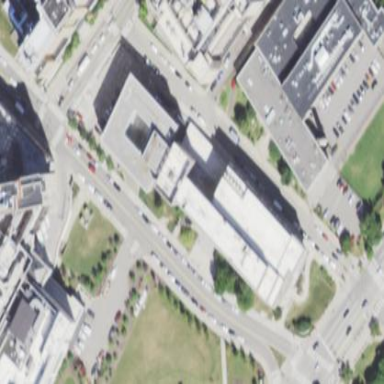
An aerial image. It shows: View of university building.